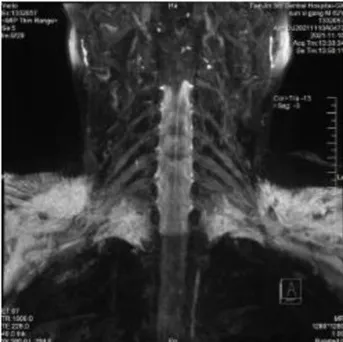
(A) Cervical plexus MRI: fluid attenuation inversion recovery (FLAIR) shows slightly thickened bilateral nerve roots at C4/C5-C6/C7.
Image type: radiology (mri)